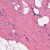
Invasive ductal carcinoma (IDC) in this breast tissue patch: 1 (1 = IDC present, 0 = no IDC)